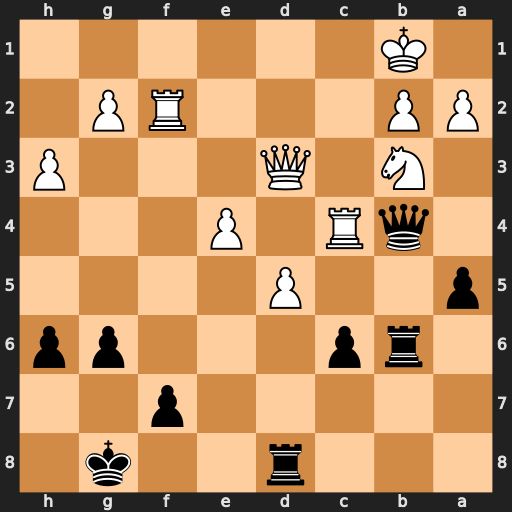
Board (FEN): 3r2k1/5p2/1rp3pp/p2P4/1qR1P3/1N1Q3P/PP3RP1/1K6
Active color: b
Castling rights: -
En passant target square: -
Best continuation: Qe1+ Rc1 Qxf2